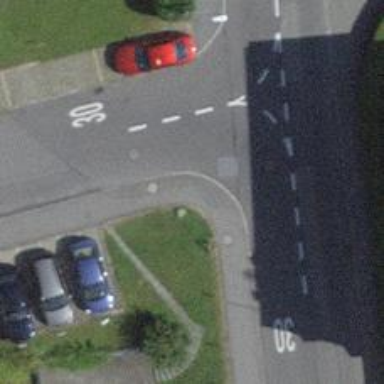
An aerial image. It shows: Sidewalk along the footway.